Question: What's the best way to achieve a glowing effect when focusing on a text field in HTML? Can it be done with CSS alone, or does it involve images? Check out the login pages for Twitter and Tumblr for working examples.

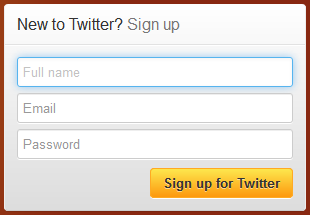
Answer: Just use the ':focus' pseudo-class, 'border' and 'box-shadow':
'''
.text:focus {
border: 1px solid #07c;
box-shadow: 0 0 10px #07c;
}
'''
<URL>
Oh, and <URL>.